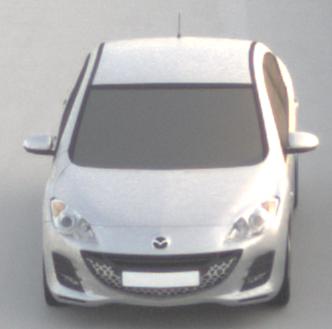
Make: Mazda
Model: 3 1.6
Detailed model: 3 (BL)
Model produced from: 2009/05
Model produced until: 2010/12
Doors: 5
Color: white
Road condition: dry road
Daytime: sunrise or sunset
Contrast: low contrast